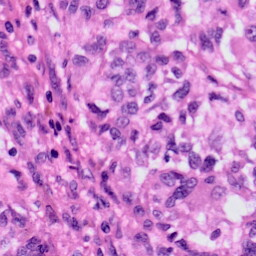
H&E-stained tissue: Skin